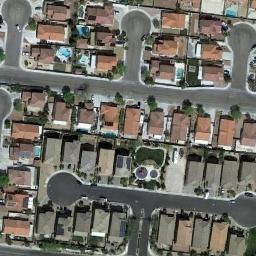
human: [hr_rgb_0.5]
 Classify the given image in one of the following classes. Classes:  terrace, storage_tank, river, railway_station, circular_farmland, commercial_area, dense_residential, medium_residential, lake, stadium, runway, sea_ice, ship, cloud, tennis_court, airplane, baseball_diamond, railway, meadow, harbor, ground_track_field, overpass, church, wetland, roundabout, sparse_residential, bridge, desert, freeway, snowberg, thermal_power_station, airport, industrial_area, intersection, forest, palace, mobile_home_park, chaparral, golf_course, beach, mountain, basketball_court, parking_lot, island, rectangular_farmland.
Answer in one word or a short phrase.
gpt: dense_residential